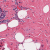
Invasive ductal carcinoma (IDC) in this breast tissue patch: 1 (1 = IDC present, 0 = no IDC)